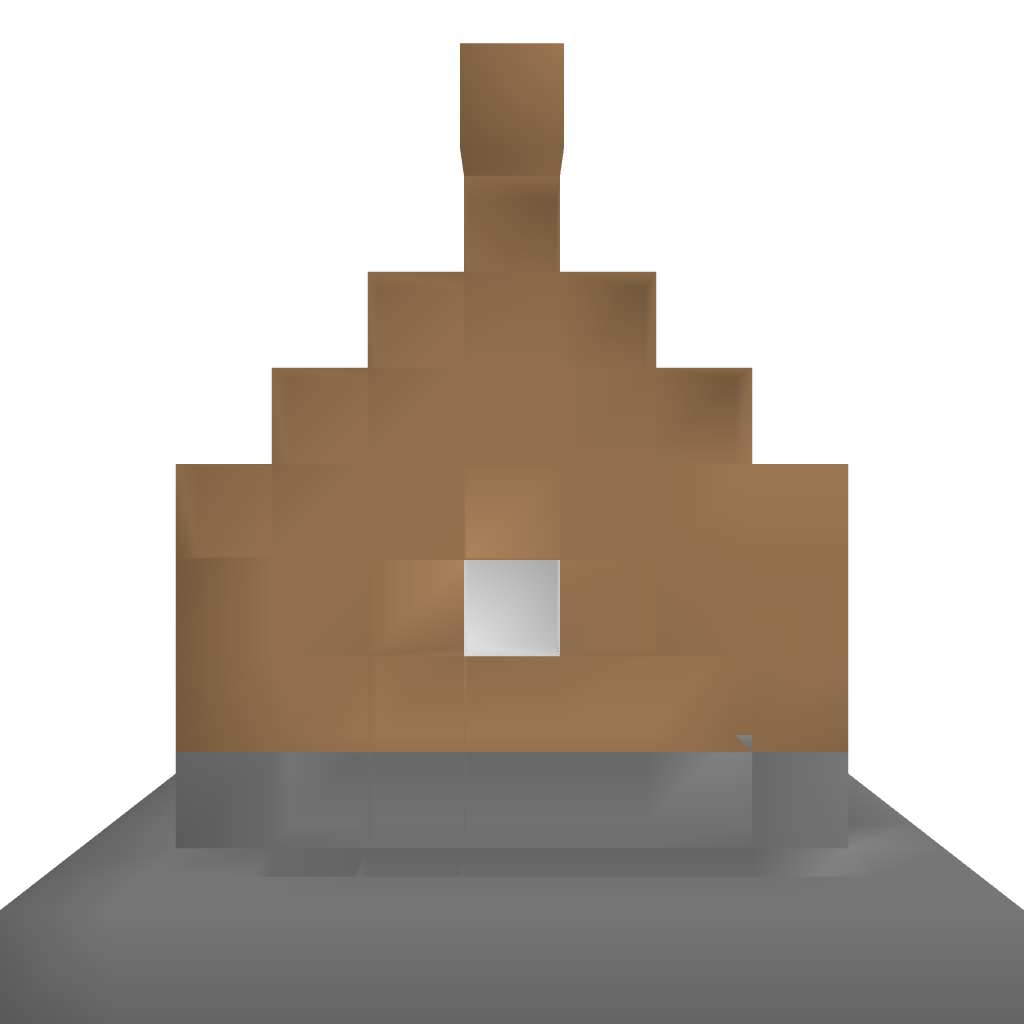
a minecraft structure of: Ultima Online Housing - Small Wooden House bad low quality